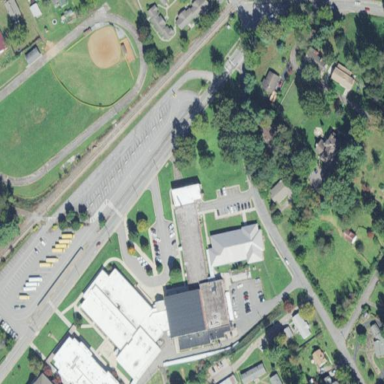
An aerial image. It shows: School building.